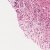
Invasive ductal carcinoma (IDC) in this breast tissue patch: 1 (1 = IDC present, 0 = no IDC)